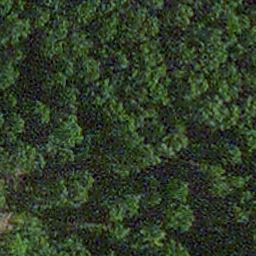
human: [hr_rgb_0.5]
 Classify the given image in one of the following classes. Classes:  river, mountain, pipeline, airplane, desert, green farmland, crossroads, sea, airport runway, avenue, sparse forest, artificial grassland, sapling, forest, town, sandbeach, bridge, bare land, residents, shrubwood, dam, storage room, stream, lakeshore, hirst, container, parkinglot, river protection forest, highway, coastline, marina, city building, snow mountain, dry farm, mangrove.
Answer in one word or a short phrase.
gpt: forest